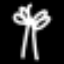
Label: palm tree